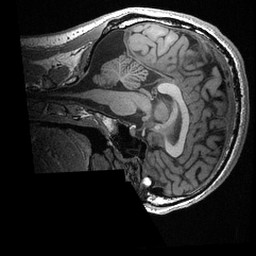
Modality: T1w
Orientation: sagittal
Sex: male
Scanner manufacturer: ge
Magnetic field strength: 3 T
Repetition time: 0.0064 s
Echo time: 0.00281 s